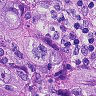
Metastatic tissue present: yes